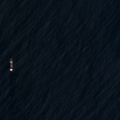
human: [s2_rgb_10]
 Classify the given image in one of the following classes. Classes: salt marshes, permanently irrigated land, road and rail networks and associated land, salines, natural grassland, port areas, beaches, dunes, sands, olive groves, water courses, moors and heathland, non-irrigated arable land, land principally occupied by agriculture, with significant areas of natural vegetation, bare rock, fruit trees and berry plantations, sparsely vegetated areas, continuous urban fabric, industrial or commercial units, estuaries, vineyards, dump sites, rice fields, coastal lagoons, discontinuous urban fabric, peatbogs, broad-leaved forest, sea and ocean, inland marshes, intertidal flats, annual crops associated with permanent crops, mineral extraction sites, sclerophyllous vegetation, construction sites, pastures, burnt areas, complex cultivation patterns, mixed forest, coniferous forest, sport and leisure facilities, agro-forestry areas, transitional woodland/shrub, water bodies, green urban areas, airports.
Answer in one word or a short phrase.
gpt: sea and ocean